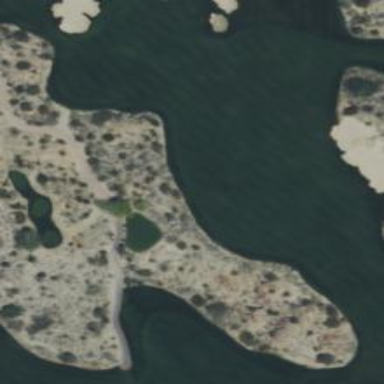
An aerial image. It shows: Golf course.